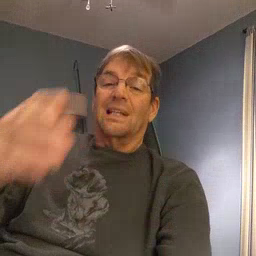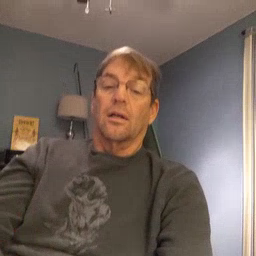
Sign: beside